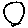
Label: circle